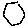
Label: hexagon